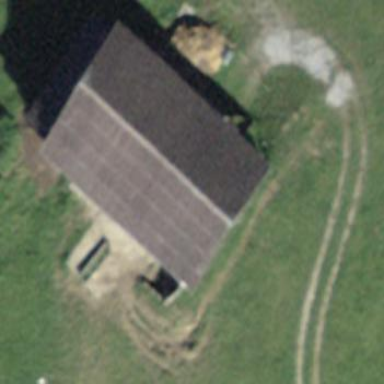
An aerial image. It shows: Rural barn.